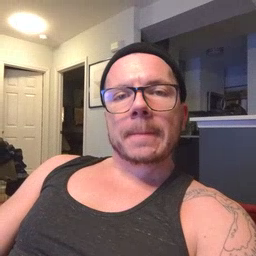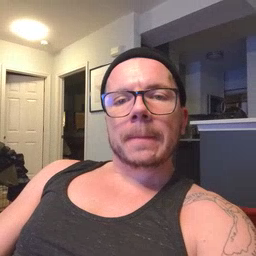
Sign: red